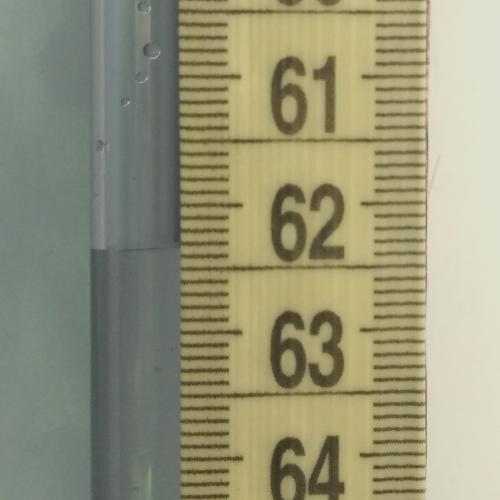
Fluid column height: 62.3 cm